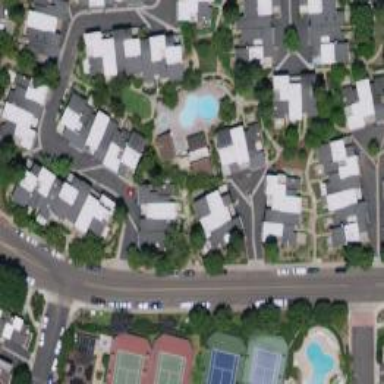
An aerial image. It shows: Living street.